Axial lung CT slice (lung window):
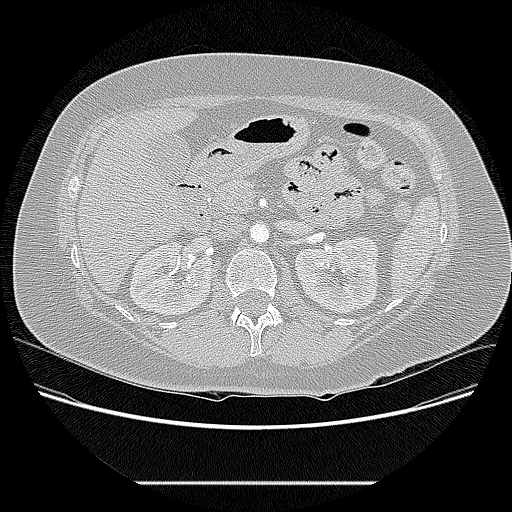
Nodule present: no